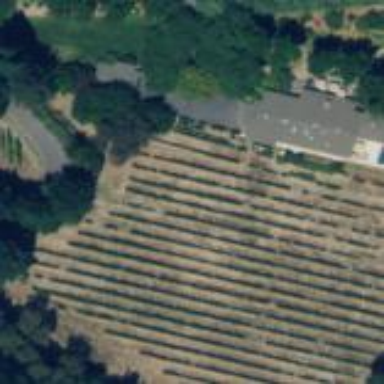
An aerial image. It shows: Vineyard with wine grapes as the crop.